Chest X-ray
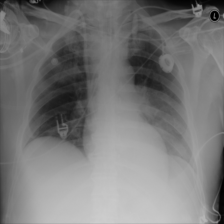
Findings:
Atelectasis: positive
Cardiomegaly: negative
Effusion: negative
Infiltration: positive
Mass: negative
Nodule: negative
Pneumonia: negative
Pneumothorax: negative
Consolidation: negative
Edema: negative
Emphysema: negative
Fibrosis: negative
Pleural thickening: negative
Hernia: negative